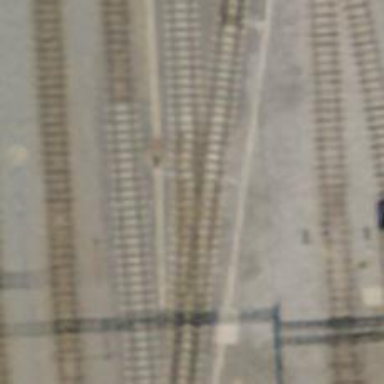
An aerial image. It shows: Narrow-gauge railway service yard with 1 track. The railway is electrified with contact line.